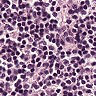
Metastatic tissue present: no